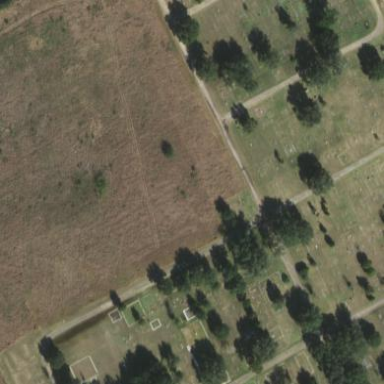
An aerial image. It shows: Cemetery.